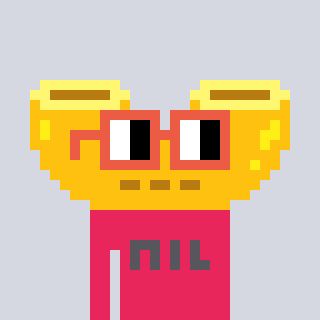
a pixel art character with square orange glasses, a macaroni-shaped head and a redpinkish-colored body on a cool background